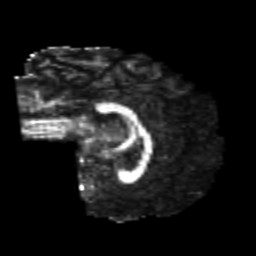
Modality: FA
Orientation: sagittal
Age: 24
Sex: female
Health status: healthy
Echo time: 0.074 s